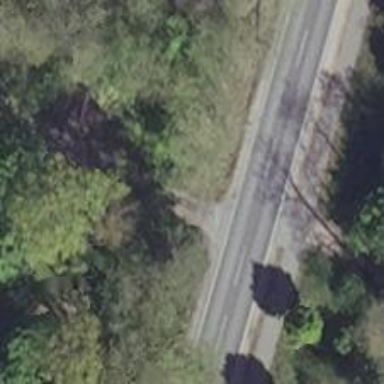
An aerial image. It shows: Tertiary road with asphalt surface and lane markings present.